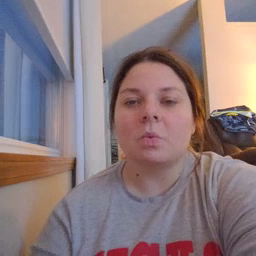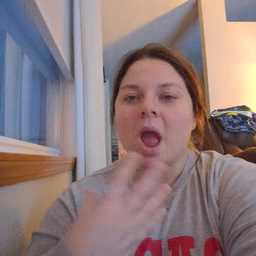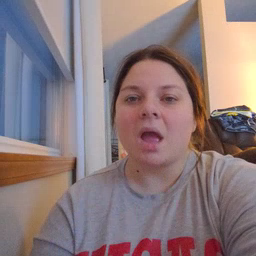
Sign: white